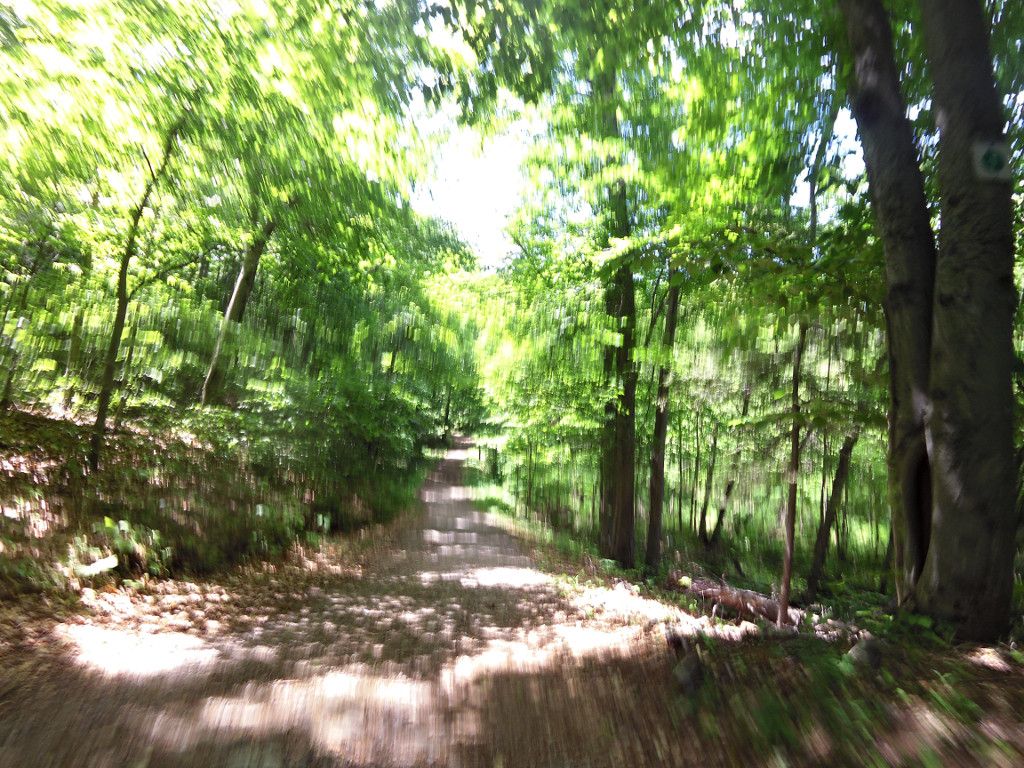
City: ottawa-gatineau